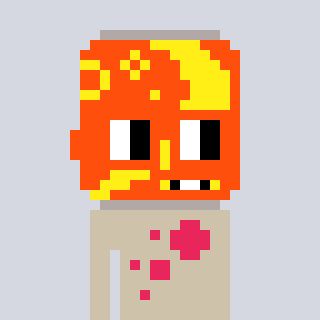
a pixel art character with square orange glasses, a pop-shaped head and a bege-colored body on a cool background